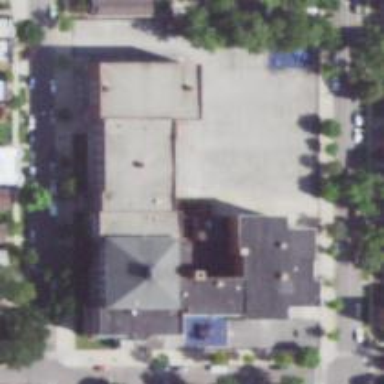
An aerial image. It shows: School building.